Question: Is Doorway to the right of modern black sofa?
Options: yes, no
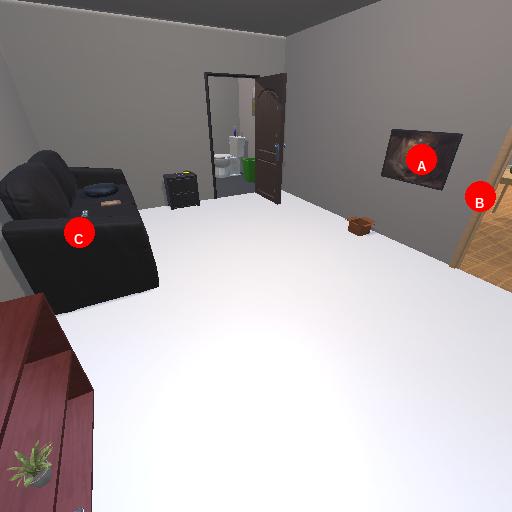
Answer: yes